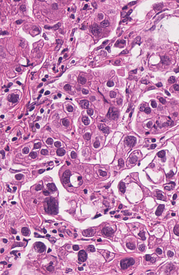
Tumor epithelial tissue: yes
Tumor-associated stroma tissue: yes
Normal tissue: no